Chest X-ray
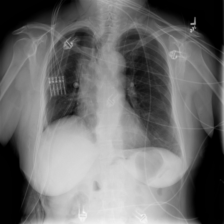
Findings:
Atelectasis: positive
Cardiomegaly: negative
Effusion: negative
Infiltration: negative
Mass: positive
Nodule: negative
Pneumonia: negative
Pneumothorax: negative
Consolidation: positive
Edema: negative
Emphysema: negative
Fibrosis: negative
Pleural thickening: negative
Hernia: negative